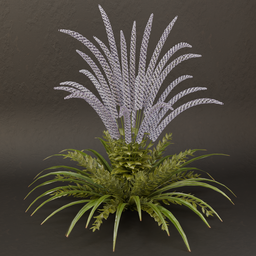
Label: nature